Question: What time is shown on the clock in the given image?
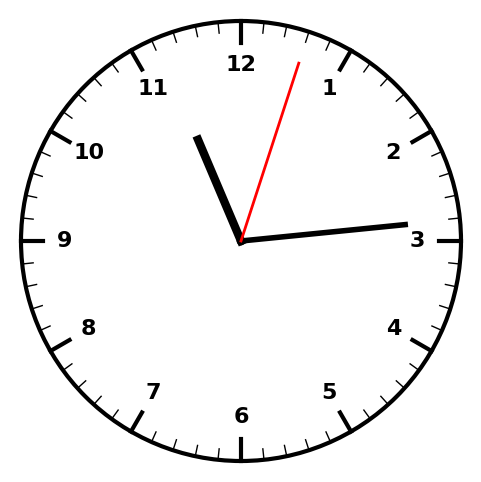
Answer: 11:14:03